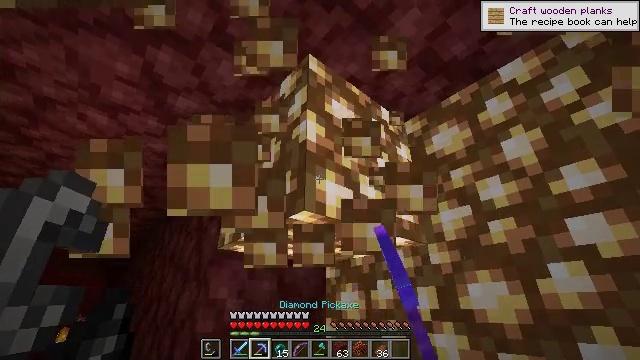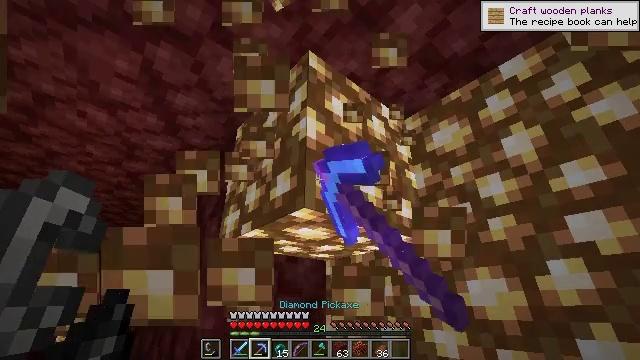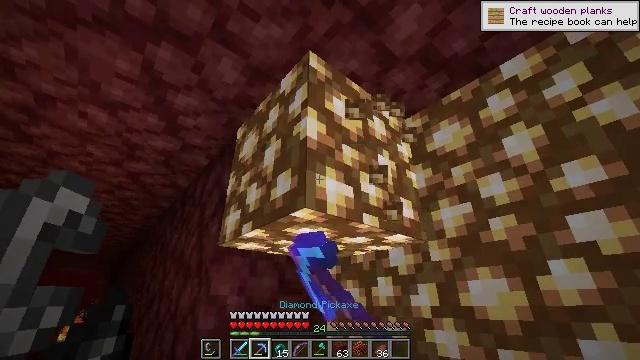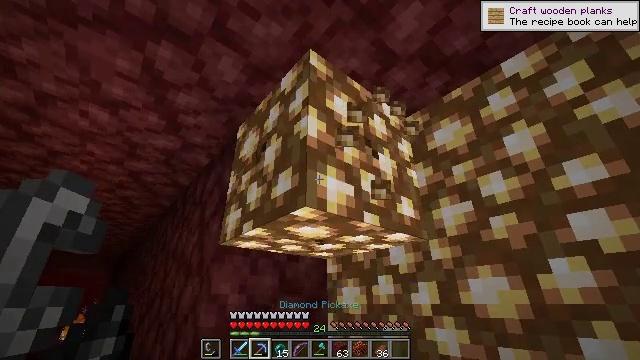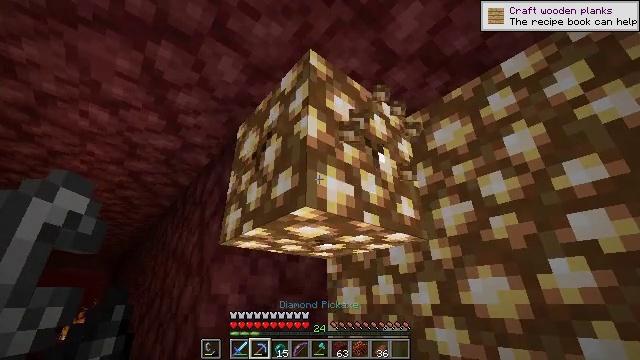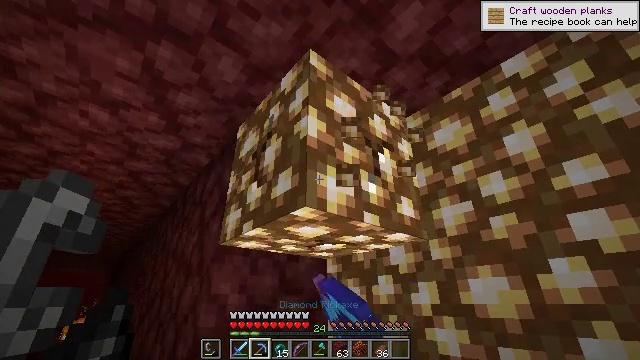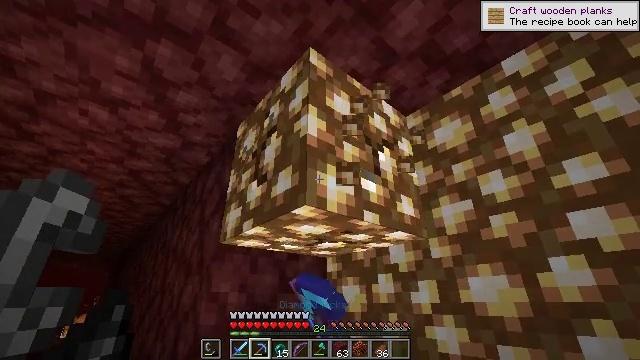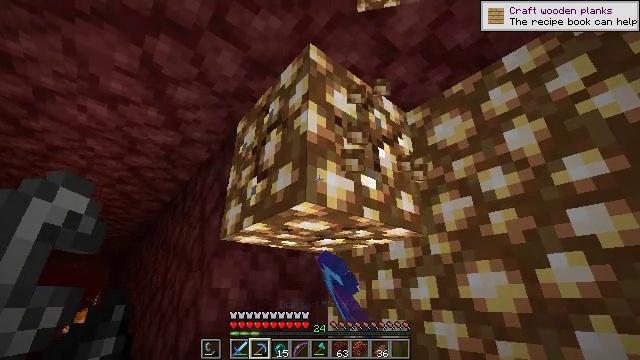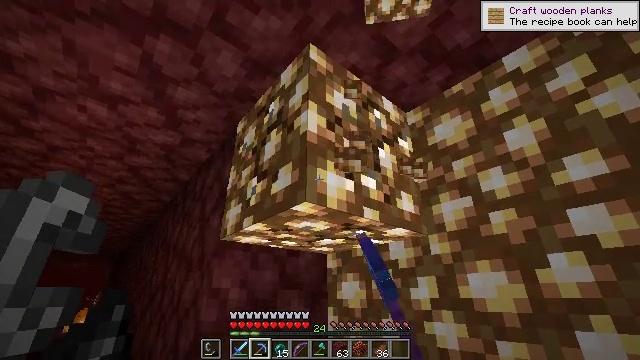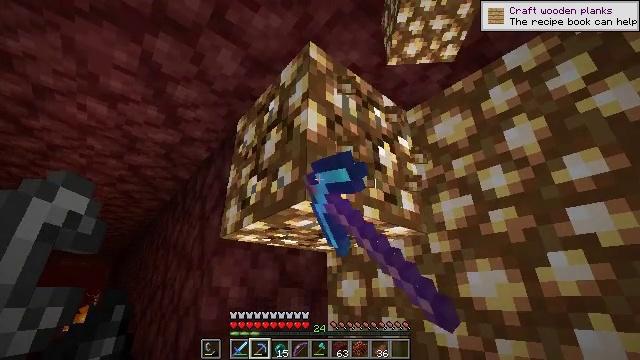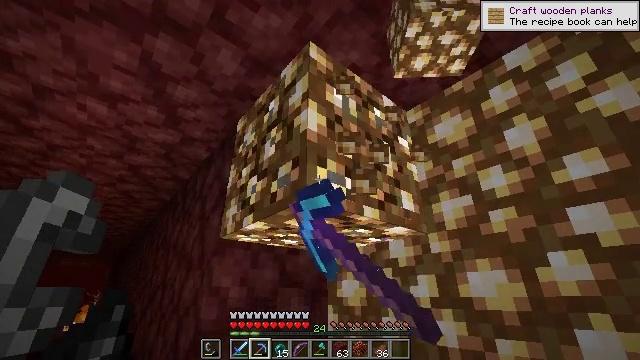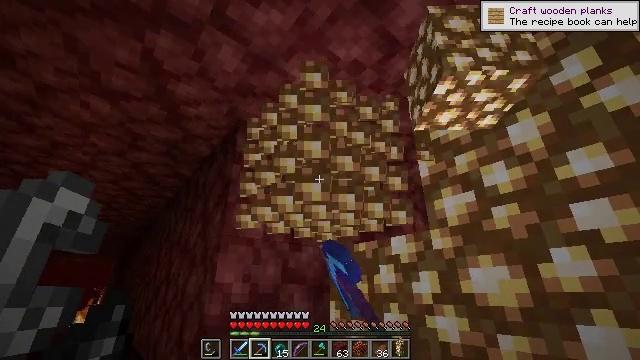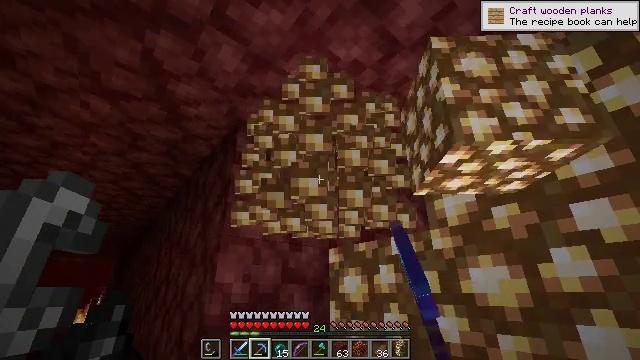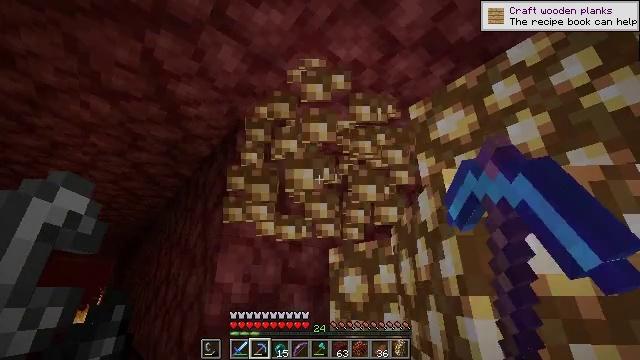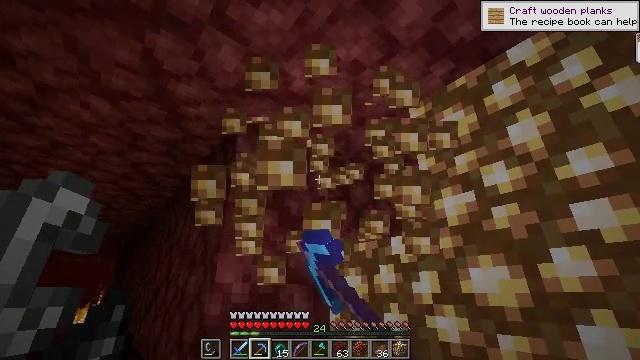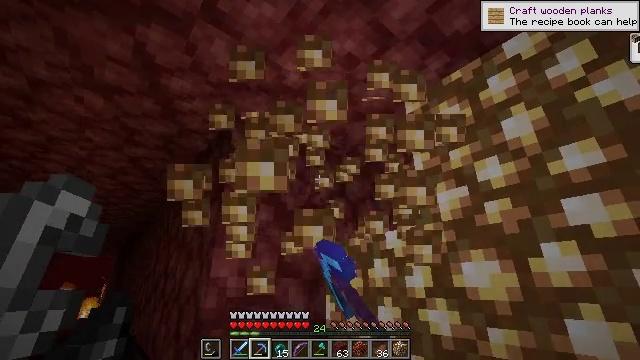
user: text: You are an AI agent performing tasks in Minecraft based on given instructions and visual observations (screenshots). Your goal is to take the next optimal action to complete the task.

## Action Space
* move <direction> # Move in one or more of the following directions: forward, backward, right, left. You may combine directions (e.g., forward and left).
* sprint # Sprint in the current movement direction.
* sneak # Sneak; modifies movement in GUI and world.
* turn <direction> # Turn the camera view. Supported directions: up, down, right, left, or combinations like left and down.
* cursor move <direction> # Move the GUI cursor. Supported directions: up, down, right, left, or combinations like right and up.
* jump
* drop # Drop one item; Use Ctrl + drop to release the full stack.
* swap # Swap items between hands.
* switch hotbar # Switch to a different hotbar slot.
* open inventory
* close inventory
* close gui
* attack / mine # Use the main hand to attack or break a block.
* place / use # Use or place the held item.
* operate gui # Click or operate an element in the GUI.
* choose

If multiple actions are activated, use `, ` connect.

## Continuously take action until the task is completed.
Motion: motion action
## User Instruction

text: Destroy the glowstone to harvest components.
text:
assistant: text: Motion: attack / mine
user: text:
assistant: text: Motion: attack / mine
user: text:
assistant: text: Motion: attack / mine
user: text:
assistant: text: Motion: attack / mine
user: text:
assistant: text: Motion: attack / mine
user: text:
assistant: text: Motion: attack / mine
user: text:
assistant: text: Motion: attack / mine
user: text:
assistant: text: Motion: attack / mine
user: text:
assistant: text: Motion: attack / mine
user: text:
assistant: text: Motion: attack / mine
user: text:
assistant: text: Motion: attack / mine
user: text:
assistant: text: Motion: attack / mine
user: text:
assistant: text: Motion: attack / mine
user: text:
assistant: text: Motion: attack / mine
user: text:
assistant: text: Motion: move right, turn down, attack / mine
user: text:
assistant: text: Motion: attack / mine